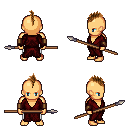
a pixel art fantasy rpg character, male body template, human, tanned skin, red robe, white pants, brown mohawk hairstyle, leather bracers, spear, four views (front, back, left, right), 2x2 character sprite sheet, small pixel art, hard edges, no anti-aliasing